Question: From the google i/o 2015 I have learned that there is a new dialog in google play service where user doesnt need to exit the current app to turn on location. here is the image below that shows how it looks like:

now my question is, how can I implement this in my project? I have searched but didnt find any valid answer, please help!
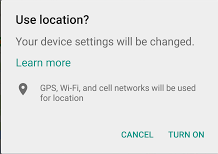
Answer: Take a look at <URL> for api's
and you will find everything well documented.
For your request i would suggest to use the <URL> to reach your goal.
I have found an example by Kai in stackoverflow: <URL>